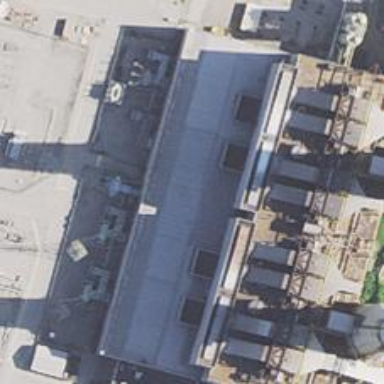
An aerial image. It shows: Steam turbine generator.